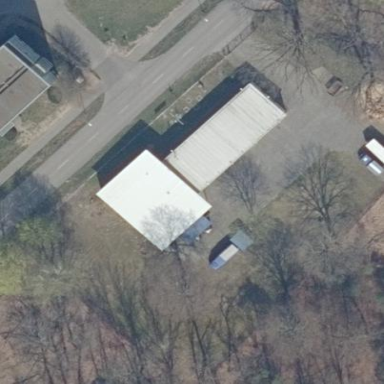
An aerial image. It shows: Emergency service facility.